You are looking at the wavelet scalogram of a bearing's acceleration signal. Diagnose the bearing from this image, choosing from: normal, inner_race, outer_race, ball.
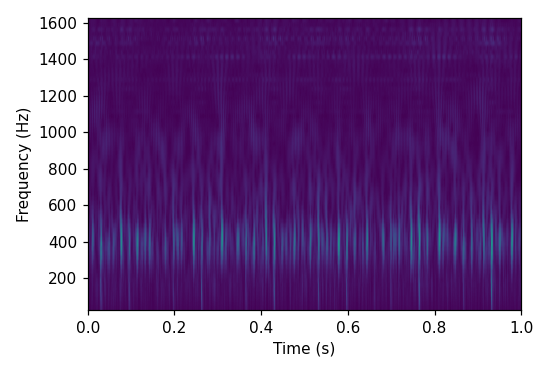
Answer: outer_race